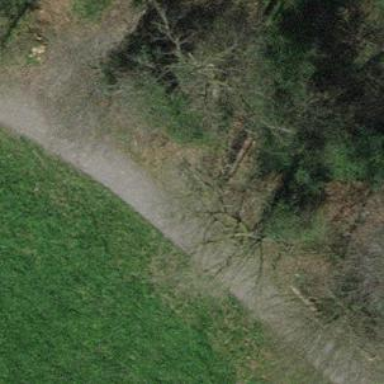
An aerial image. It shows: Brown bench in the vicinity.